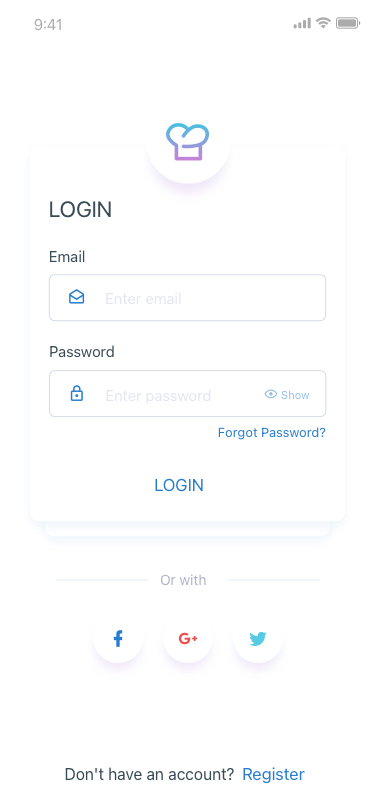
Text in this UI design:
Or with
Don't have an account?
Register
LOGIN
LOGIN
Enter email
Email
Enter password
Password
Show
Forgot Password?